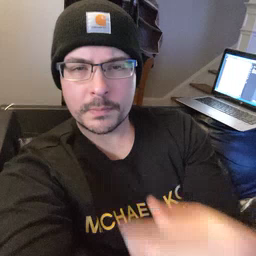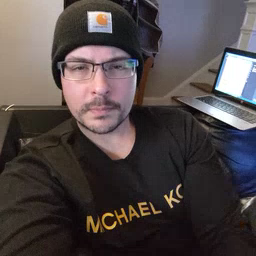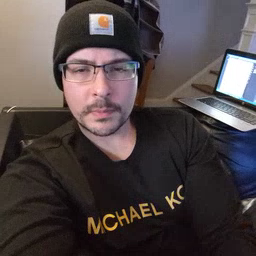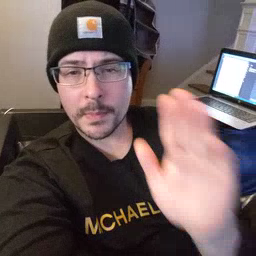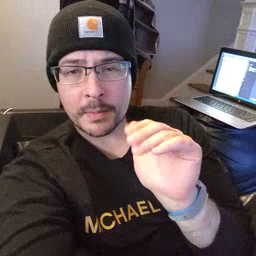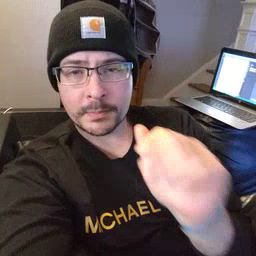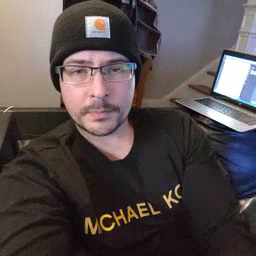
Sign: bye